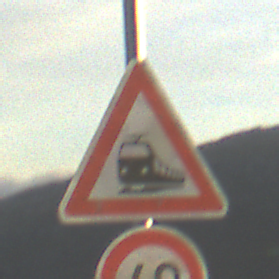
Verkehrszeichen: Bahnuebergang
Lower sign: Geschwindigkeit40
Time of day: SunriseSunset
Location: Outdoor (Nature)
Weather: PartlyCloudy
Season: Summer
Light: Natural